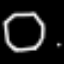
Label: octagon